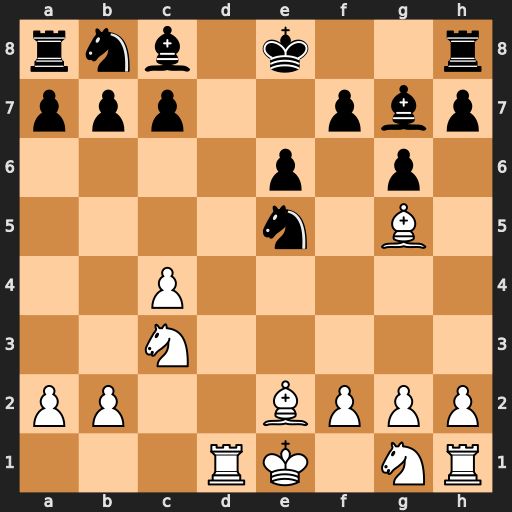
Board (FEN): rnb1k2r/ppp2pbp/4p1p1/4n1B1/2P5/2N5/PP2BPPP/3RK1NR
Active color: w
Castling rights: Kkq
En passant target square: -
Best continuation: Rd8#